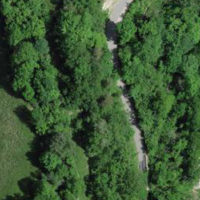
EUNIS habitat code: 44
Species observed at this site:
Orchis militaris
Veronica chamaedrys